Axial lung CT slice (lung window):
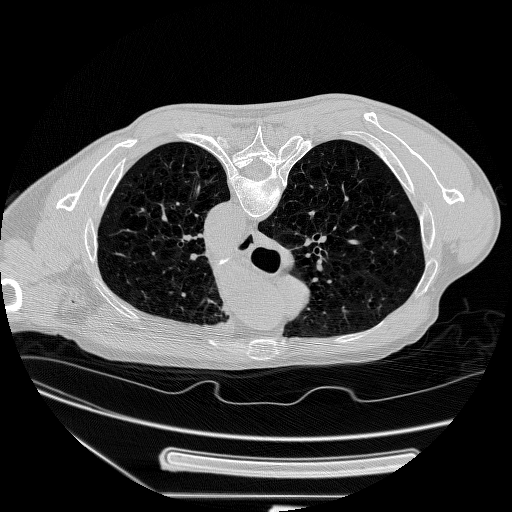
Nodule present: no